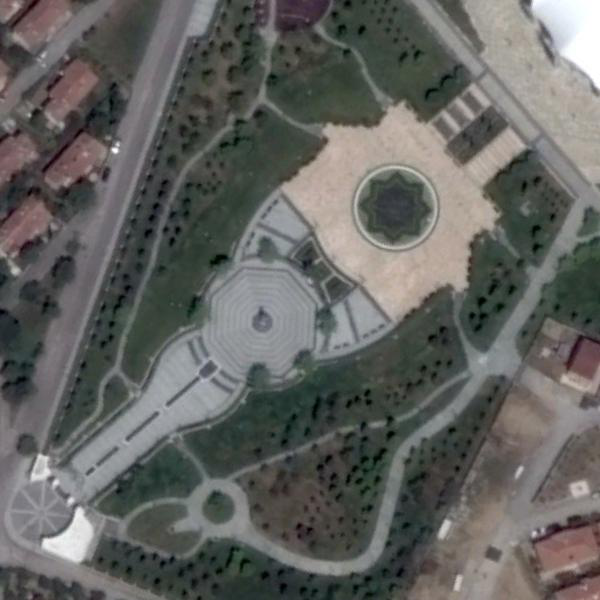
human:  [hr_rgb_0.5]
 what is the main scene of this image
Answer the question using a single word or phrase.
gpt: square